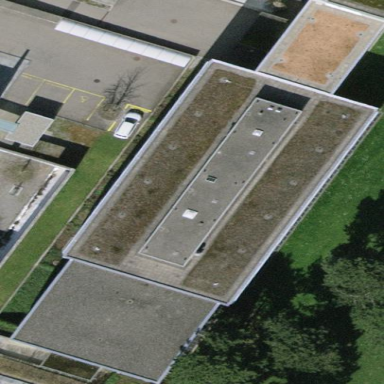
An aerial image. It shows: University building with flat roof.